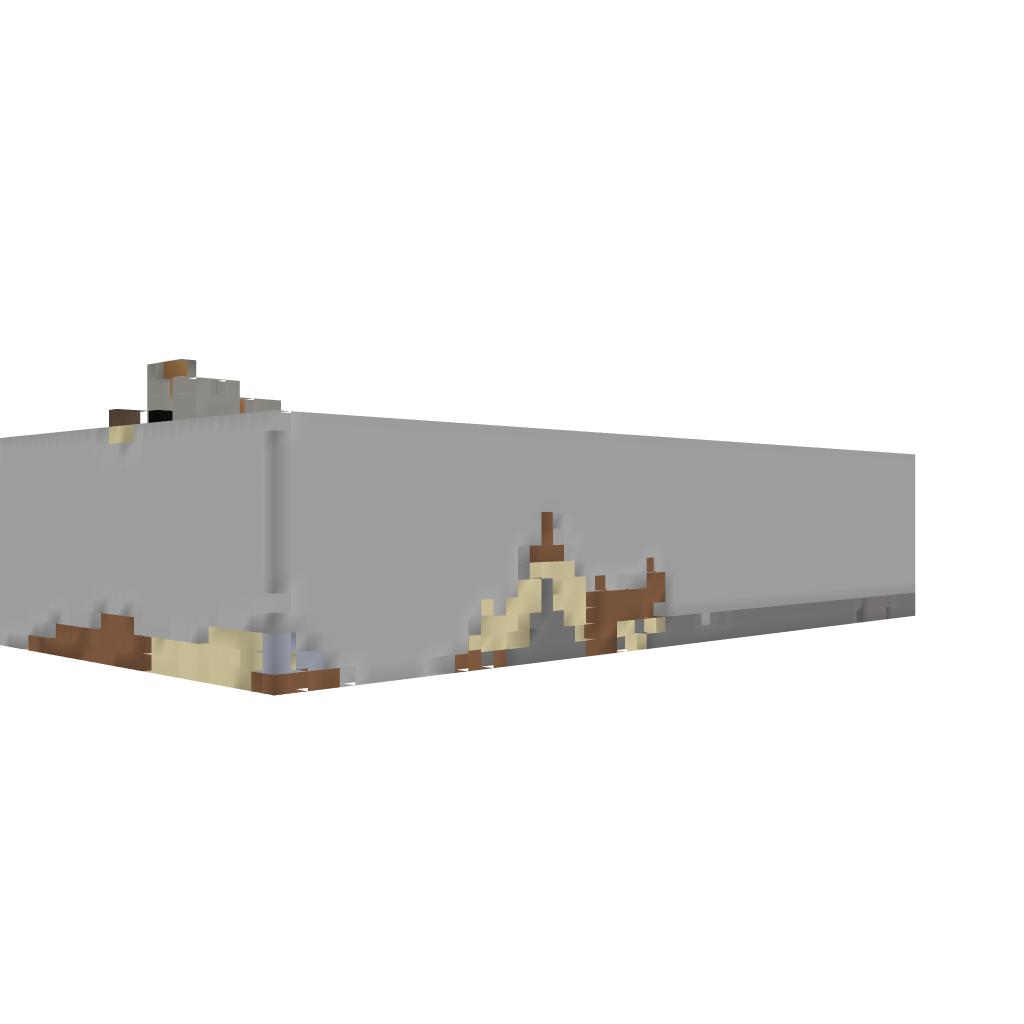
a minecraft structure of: Underwater Home